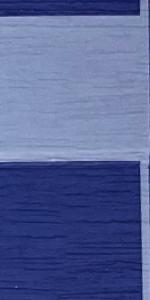
Label: Empty